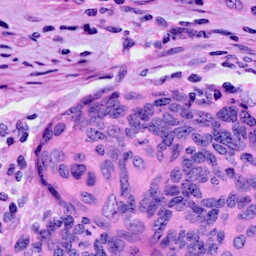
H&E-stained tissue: Cervix